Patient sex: F
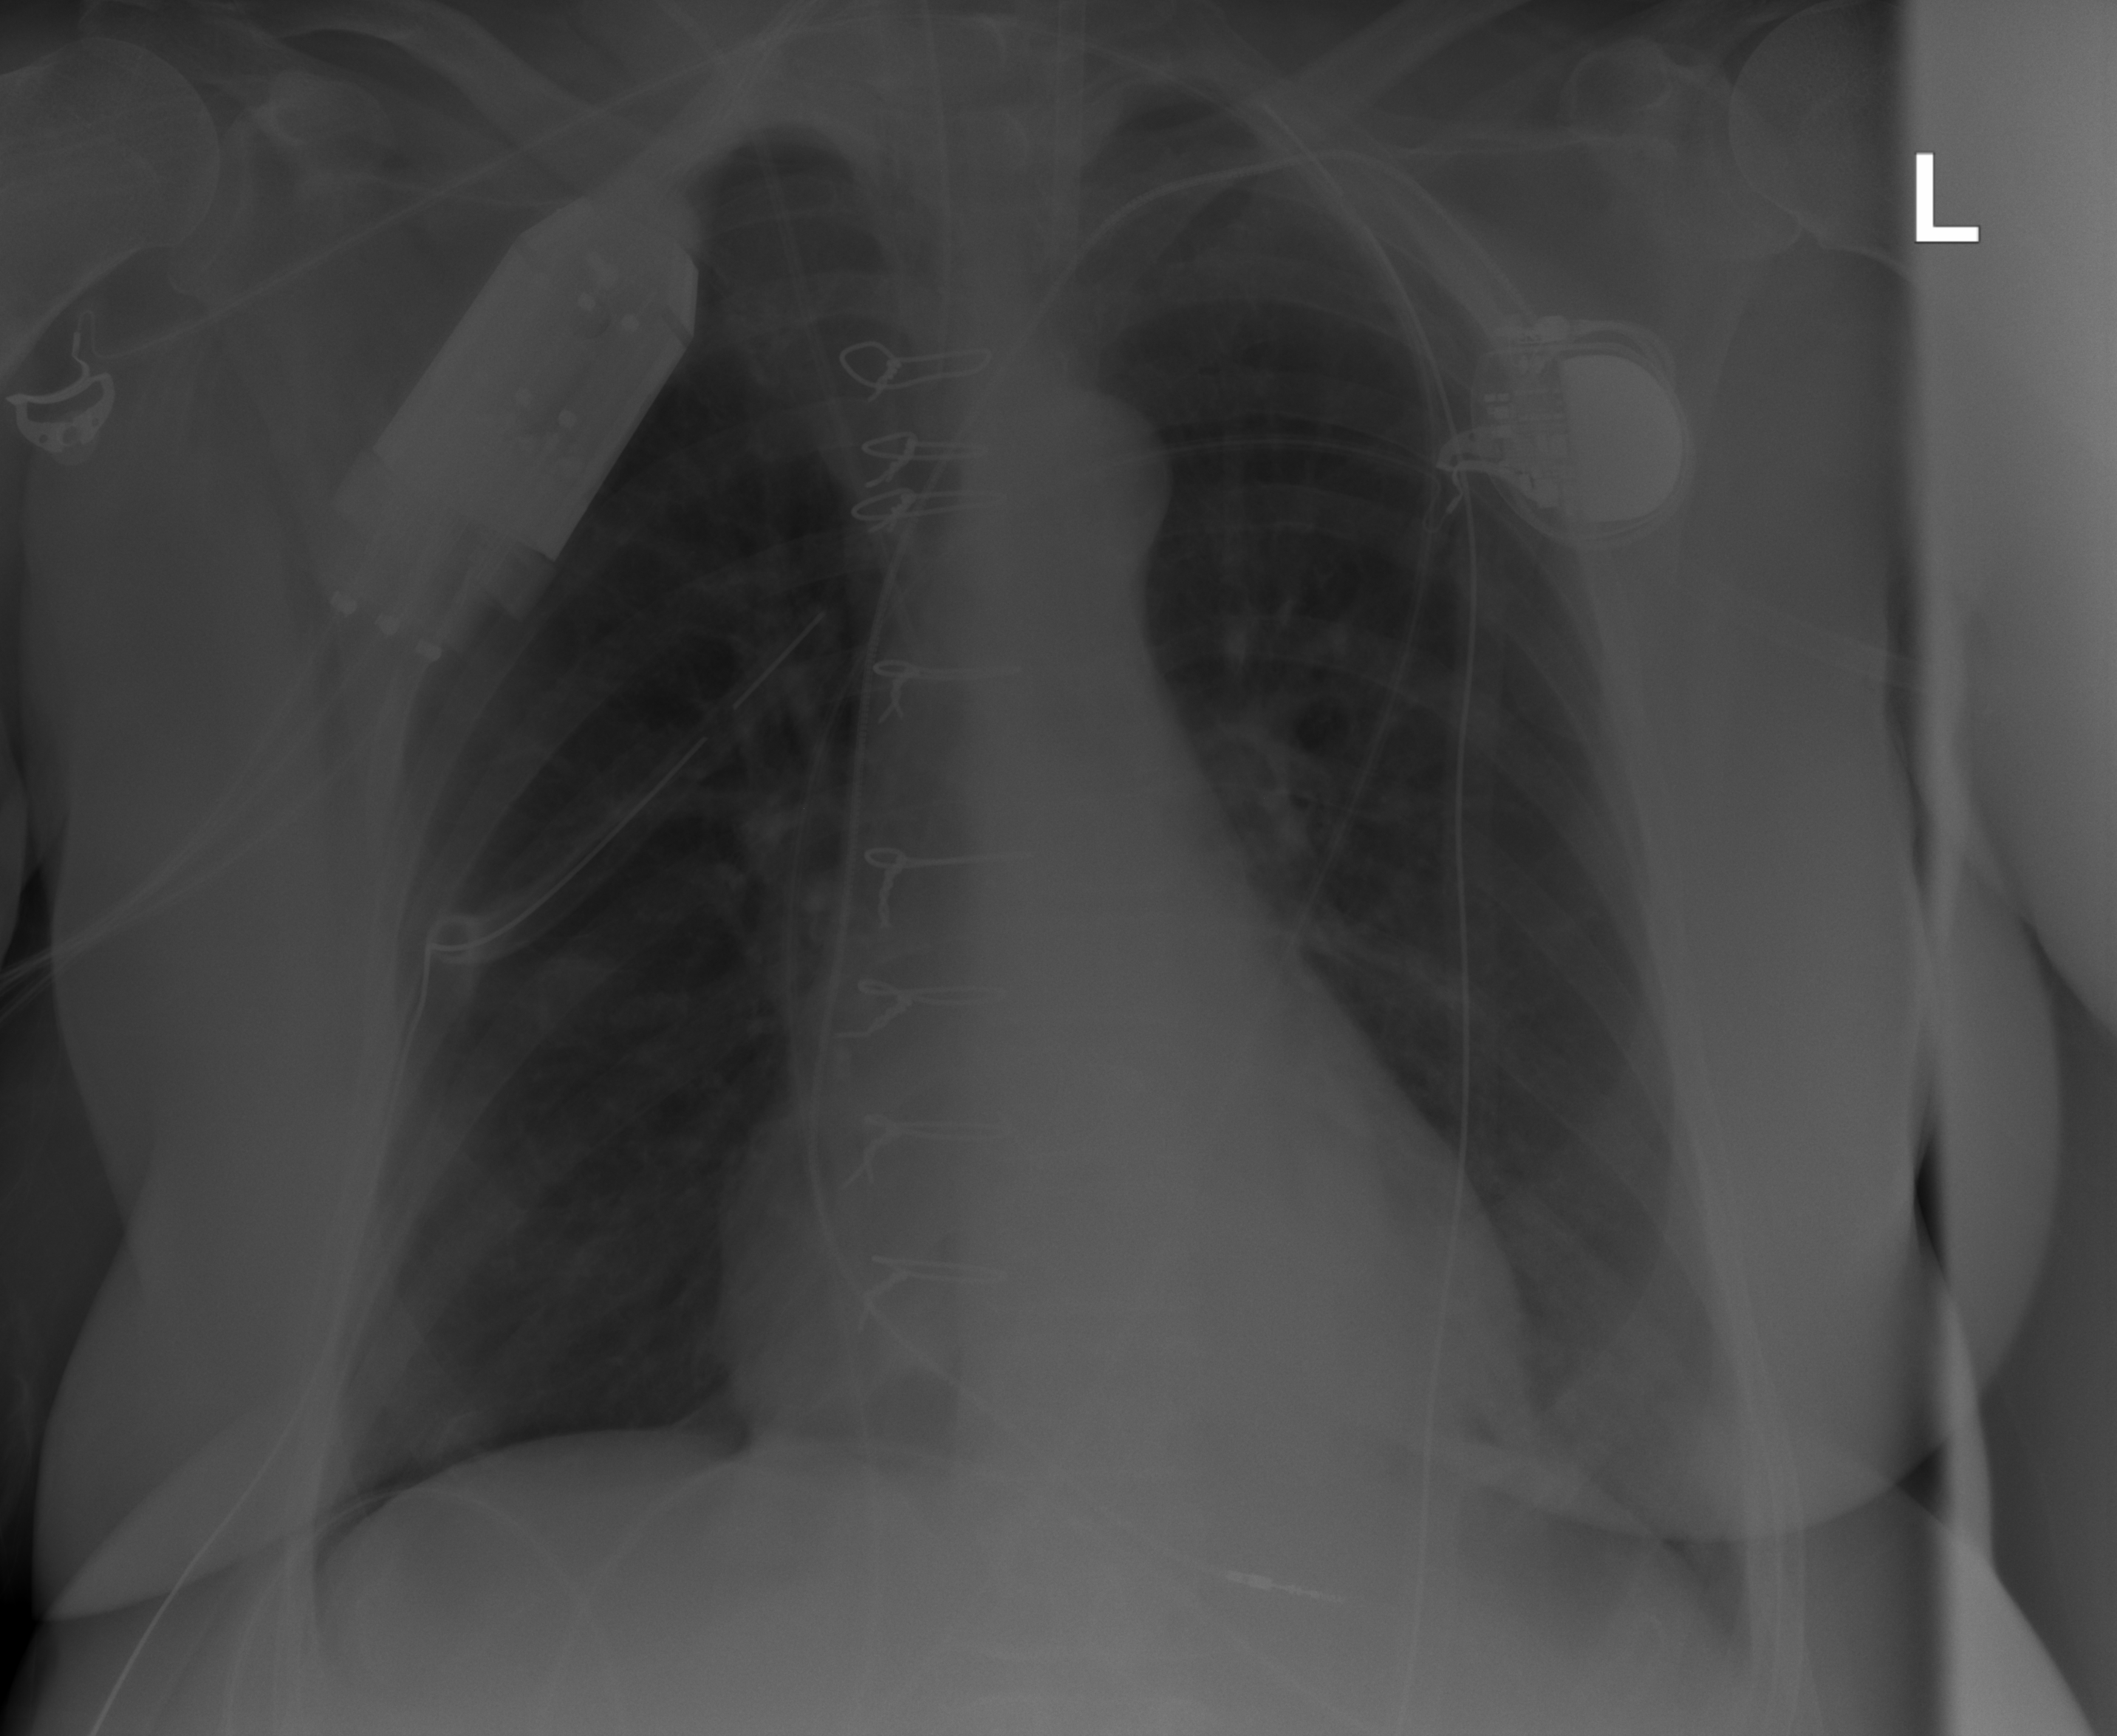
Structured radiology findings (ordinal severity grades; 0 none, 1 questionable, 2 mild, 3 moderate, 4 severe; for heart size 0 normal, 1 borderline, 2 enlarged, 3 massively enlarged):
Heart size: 2
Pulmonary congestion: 0
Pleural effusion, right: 0
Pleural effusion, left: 0
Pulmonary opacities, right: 0
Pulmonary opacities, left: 0
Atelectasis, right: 0
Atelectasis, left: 2